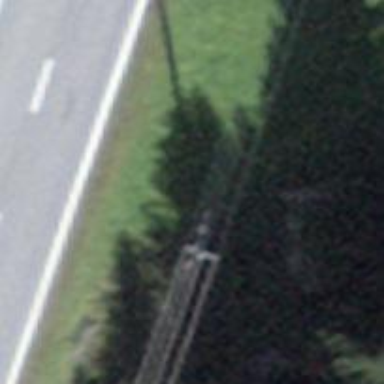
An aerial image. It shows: Concrete power pole.